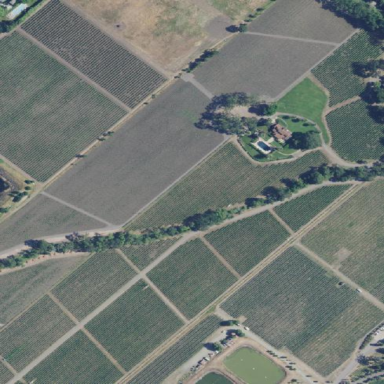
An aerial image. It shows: Vineyard with grape crops.